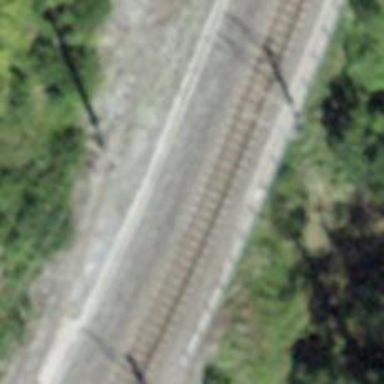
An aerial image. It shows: Narrow gauge railway with electrified contact lines.